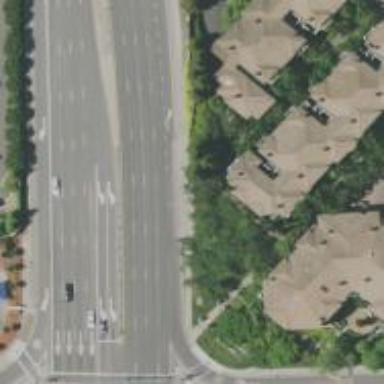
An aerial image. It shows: This image shows trunk highway that functions as expressway.